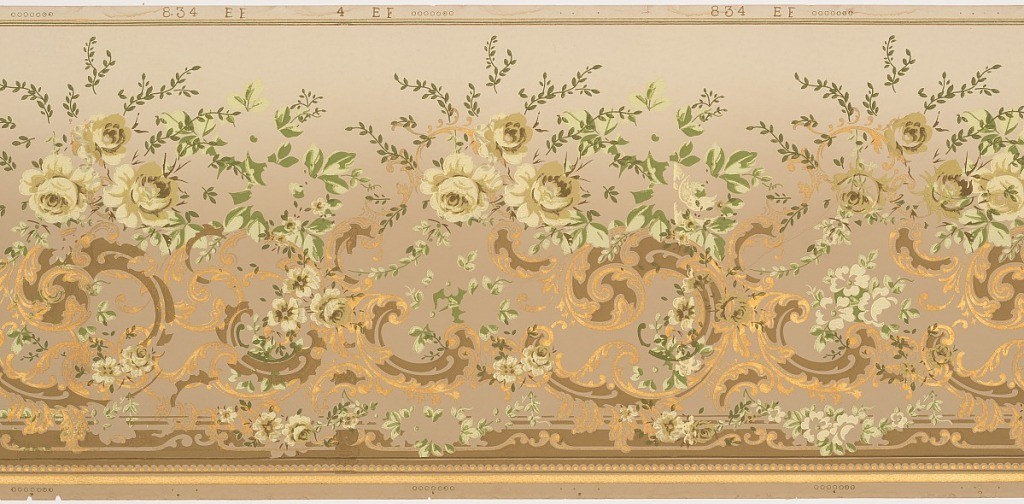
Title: Frieze
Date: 1905–1915
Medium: Machine-printed paper
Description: Scattered large gilt rinceaux with loose bouquets of yellow wild roses and branches at the top of the rinceaux. Row of beading across bottom. Printed in gilt, shades of green, pale yellow, brown, copper and mustard on a tan ground.